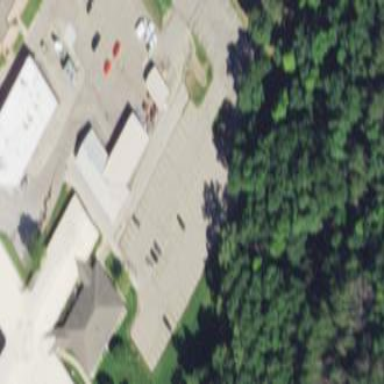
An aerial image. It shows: Parking area.